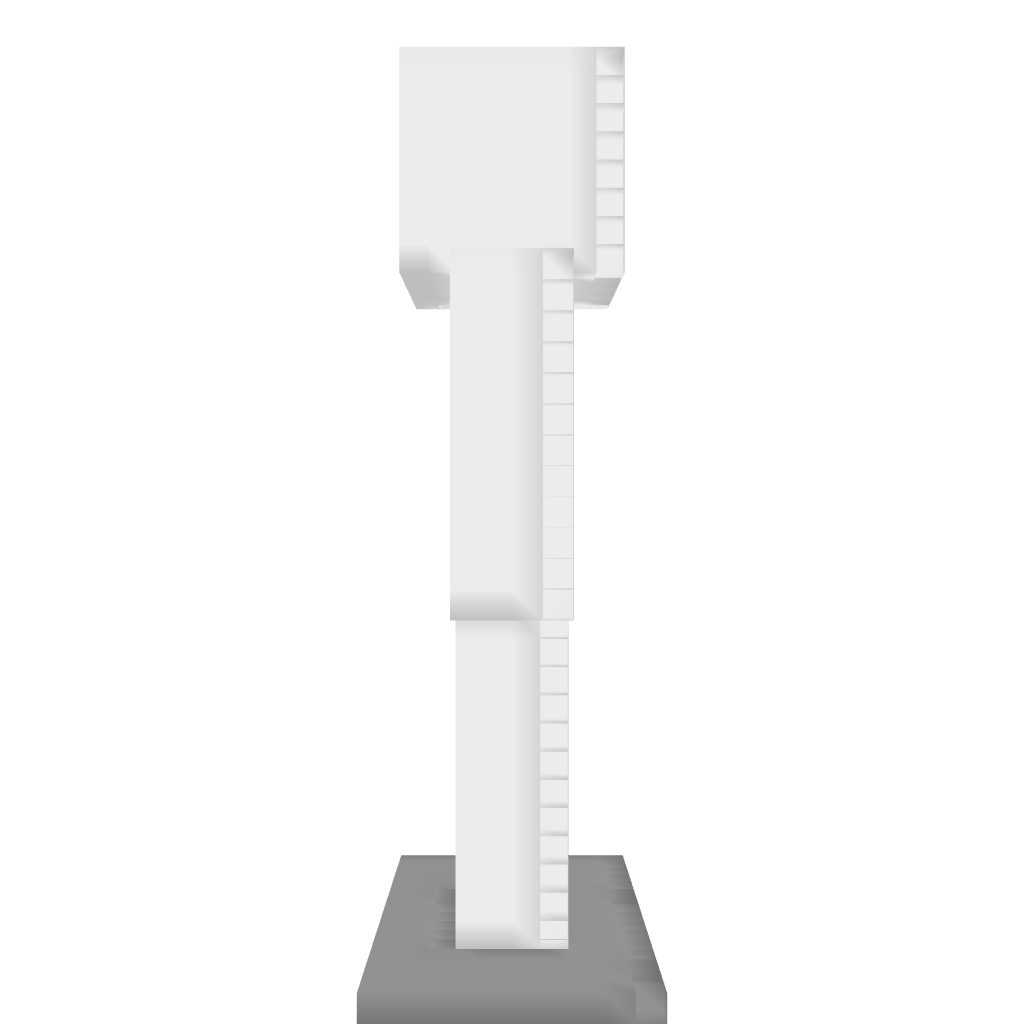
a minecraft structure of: Blank Skin